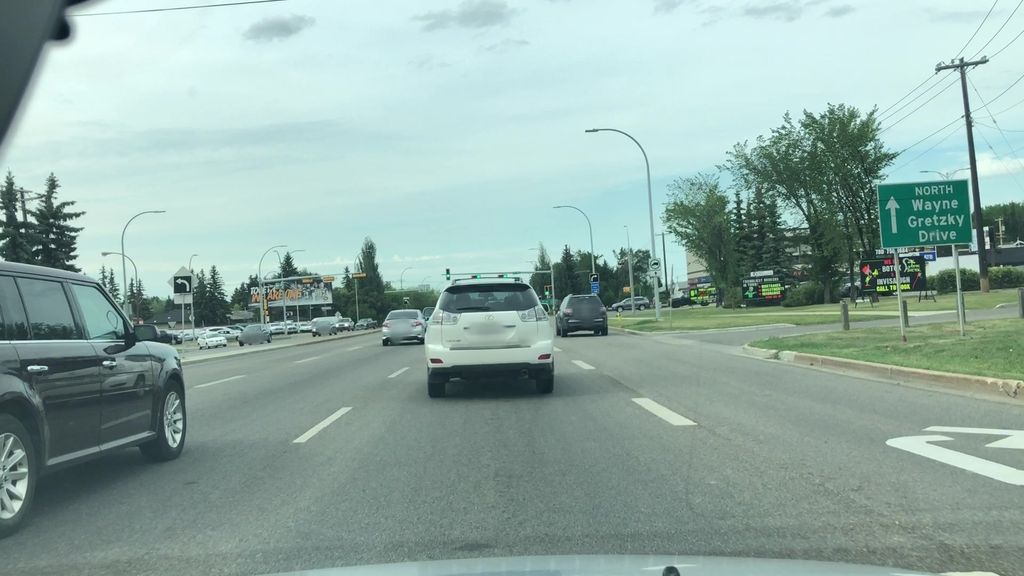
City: edmonton